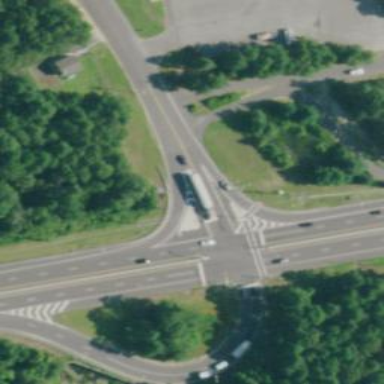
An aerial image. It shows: Trunk link highway.